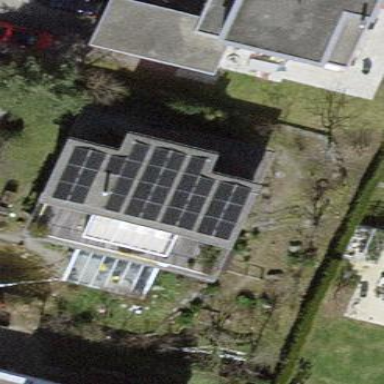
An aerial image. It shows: Solar power generator utilizing photovoltaic technology with solar photovoltaic panels.